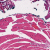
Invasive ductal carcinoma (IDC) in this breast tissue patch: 0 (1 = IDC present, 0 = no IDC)